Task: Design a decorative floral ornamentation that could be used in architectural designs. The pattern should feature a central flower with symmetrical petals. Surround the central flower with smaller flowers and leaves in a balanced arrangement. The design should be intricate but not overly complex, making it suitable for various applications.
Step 56:
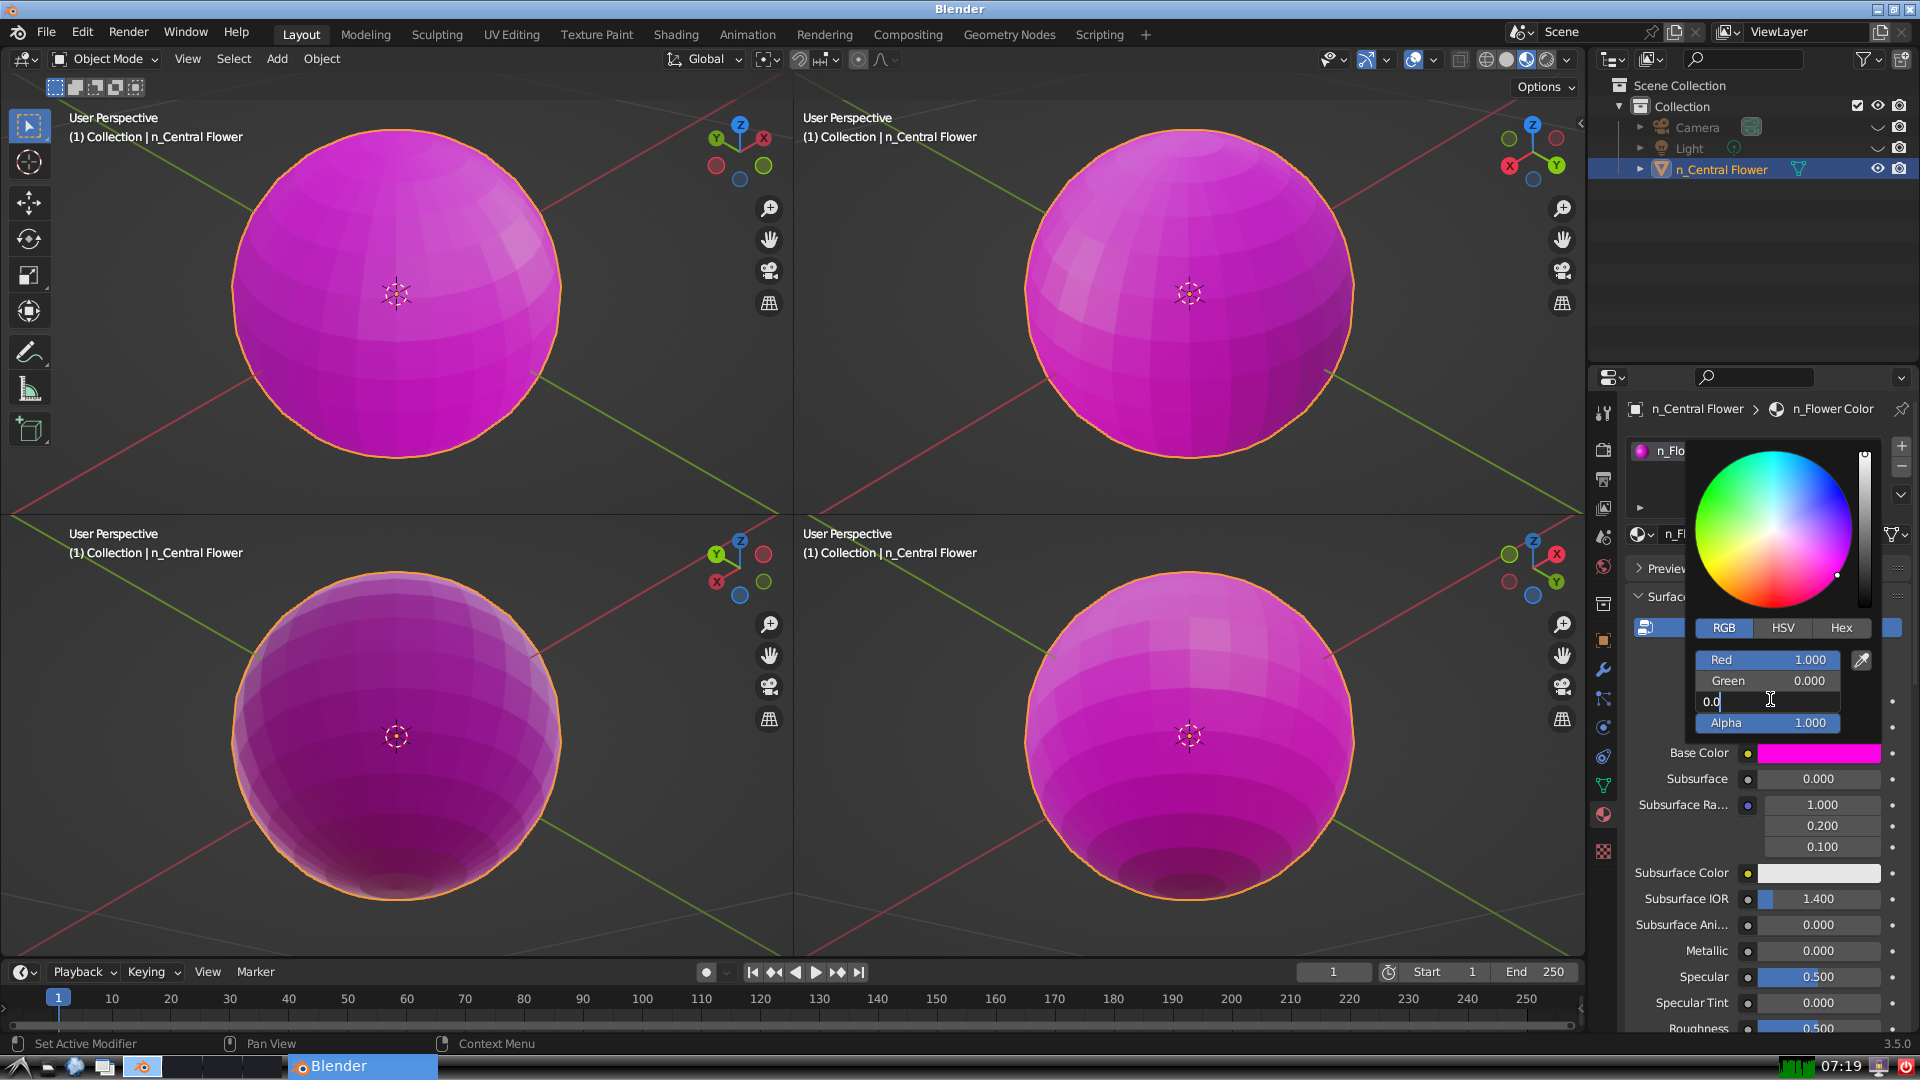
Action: {"key_press": ['Return']}